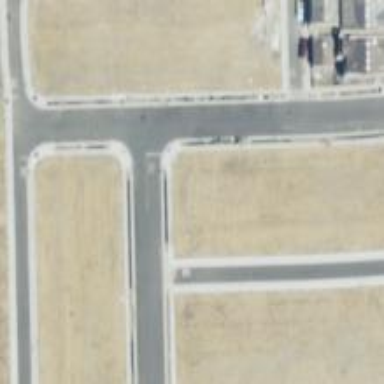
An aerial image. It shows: Unmarked crossing on footway.